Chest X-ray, PA view. Patient: 67 years old, sex M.
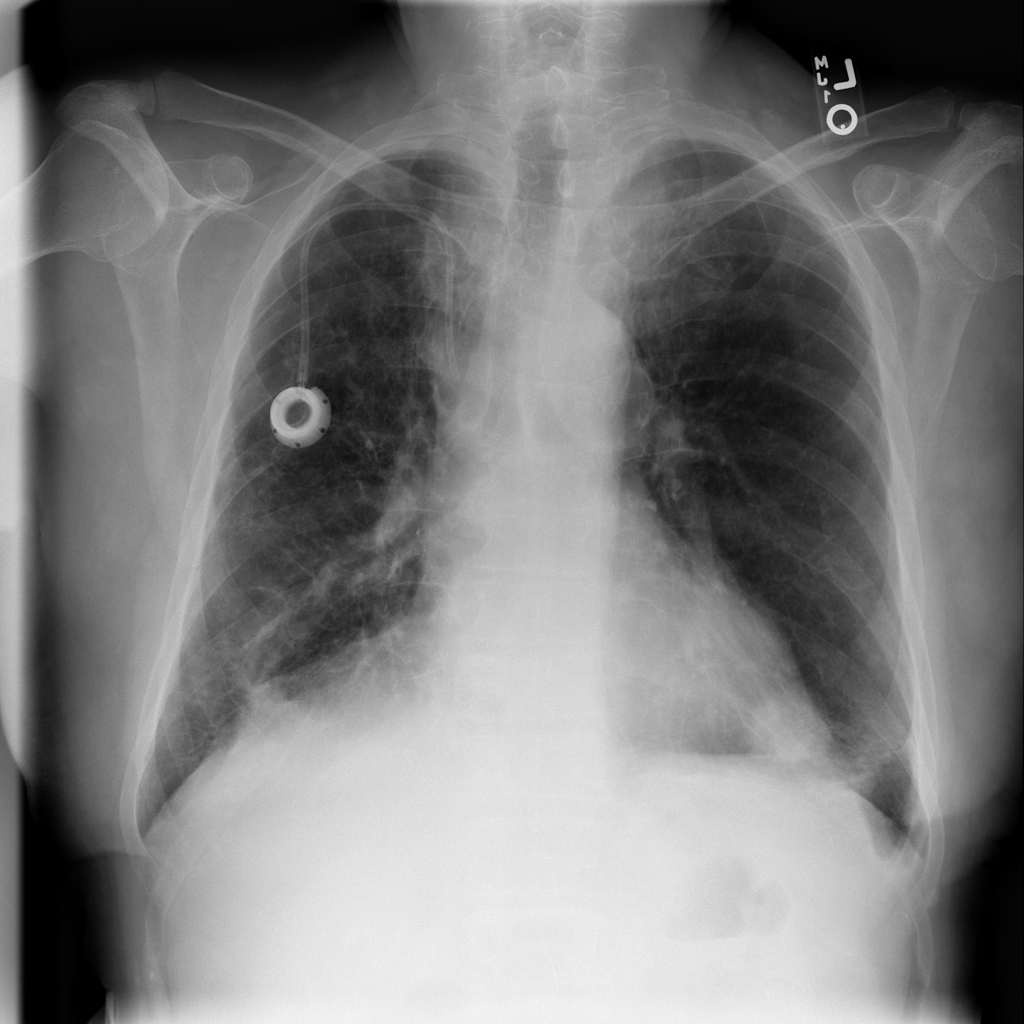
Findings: Mass